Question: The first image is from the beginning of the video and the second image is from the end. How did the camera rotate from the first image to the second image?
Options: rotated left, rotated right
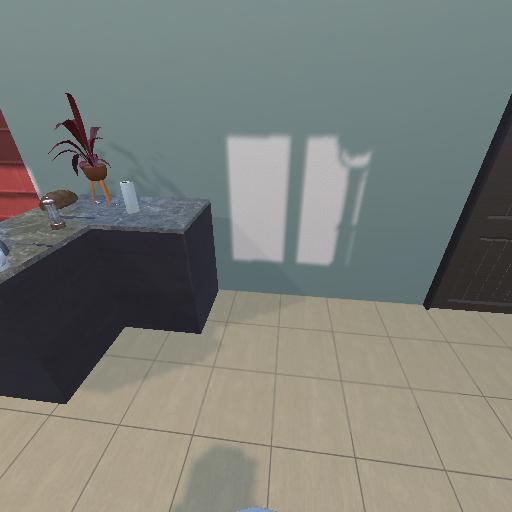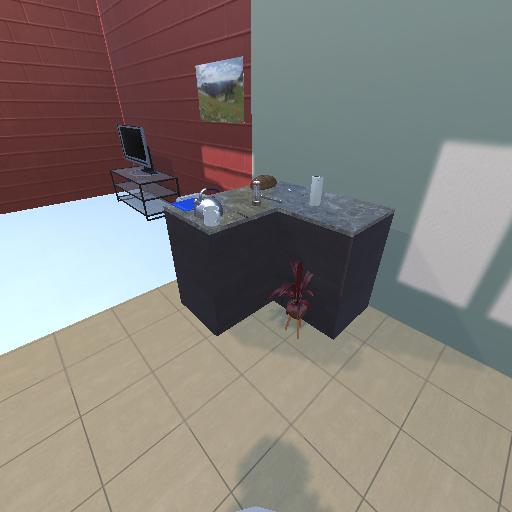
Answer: rotated left